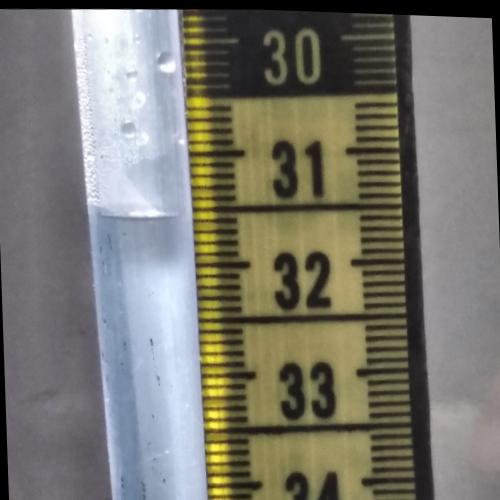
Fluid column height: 31.6 cm